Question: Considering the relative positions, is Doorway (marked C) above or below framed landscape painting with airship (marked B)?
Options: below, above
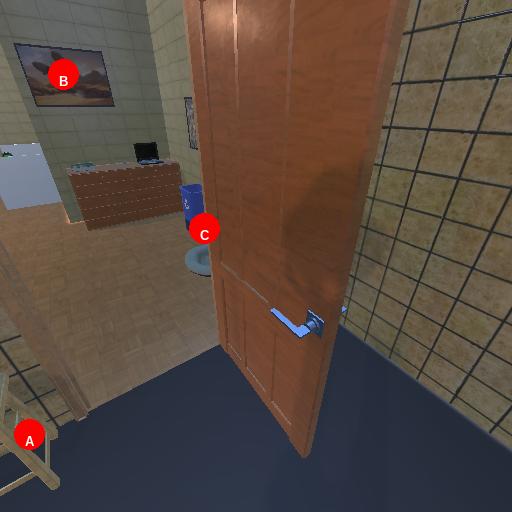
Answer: below